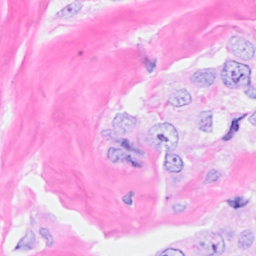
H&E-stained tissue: Breast